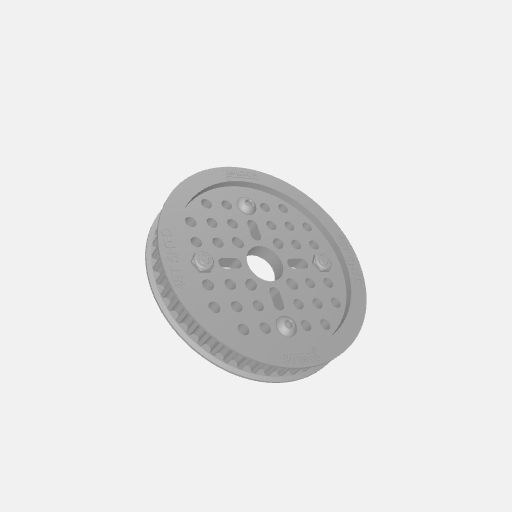
Part: Pulley5P14ID48T